Question: I'm trying to create a ViewPager that takes up the entire screen. Inside each fragment of the ViewPager, I have an ImageView that displays a semi-transparent picture.
For some reason, when I try my solution on a Galaxy Nexus (4.0.4), it leaves a border on the left and right side of the ViewPager, as shown below:

I've tried this on the following devices and it does give that problem:
- - - -
Would anyone be able to take a look at the <URL>? Thanks!
Btw, this is an attempt to solve an <URL> myself, for which I couldn't get a proper answer.
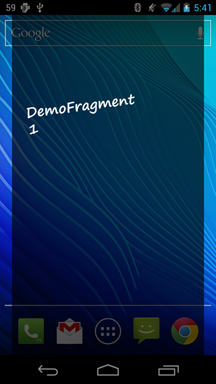
Answer: I went through my code again and tried commenting/uncommenting sections to see if I could get rid of the problem.
I narrowed it down to the custom style I was applying to my activity. In it, I had the following item:
'''
<item name="android:windowIsFloating">true</item>
'''
Removing this item fixed the issue, although I still don't understand why. Maybe something related to this question - <URL>
I had originally included this item after reading the following question -
<URL>
Anyway, I hope this saves someone else a significant amount of time in debugging.